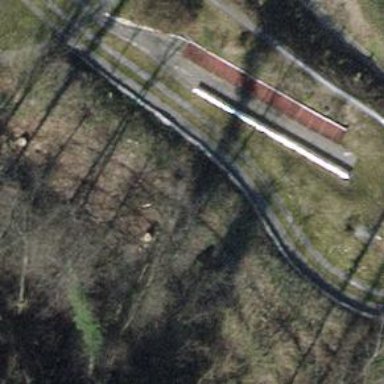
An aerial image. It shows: Miniature railway.